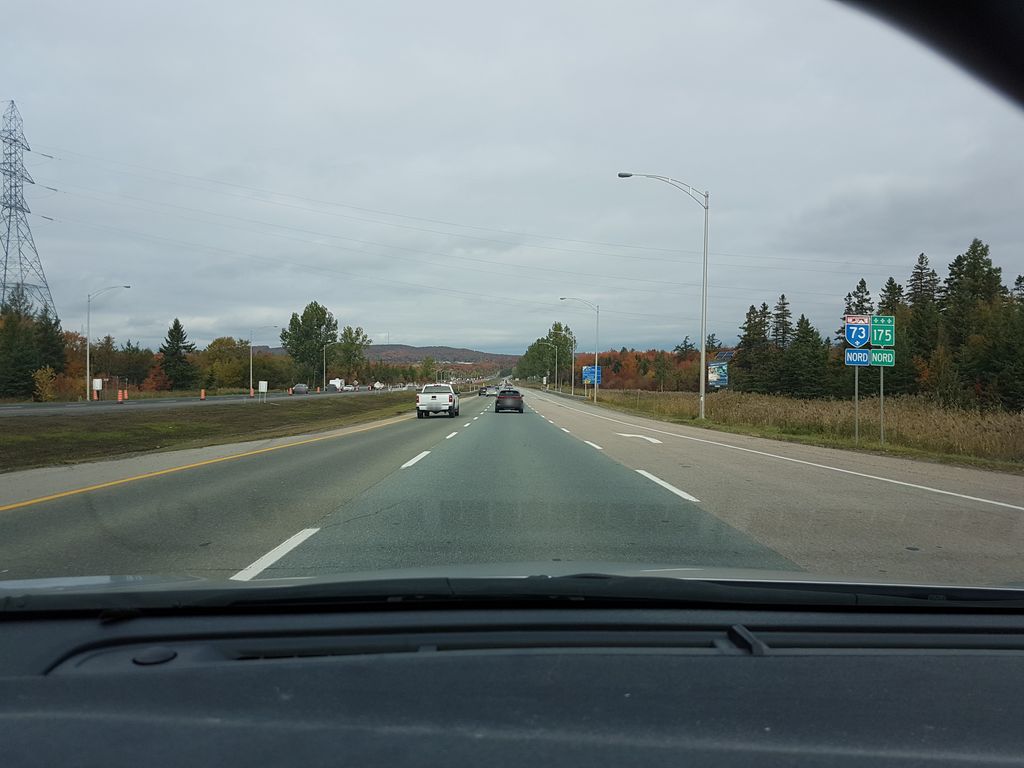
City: quebec_city